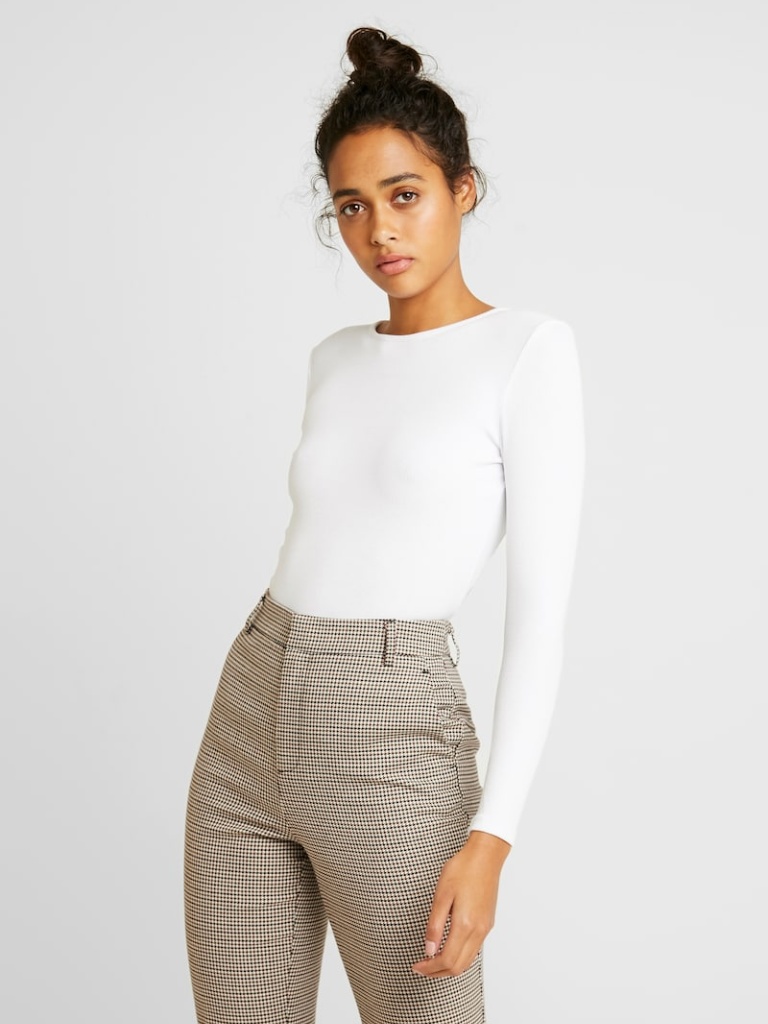
cotton tight a long-sleeved with the sleeves down waist length Fully Tucked in crew bodysuit